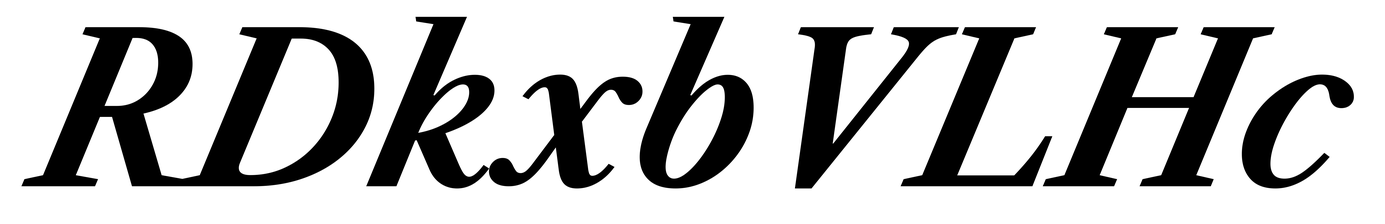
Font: LibreCaslonText-Italic_Bold_Italic